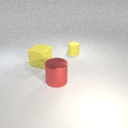
large yellow rubber cube to the left of small yellow rubber cylinder